Question: I am having a problem getting the innerHTML from an object. At the moment I have this code:
'''
console.log( $(myString).find("#" + someID).prevObject );
'''
- - '<li>'
This outputs the following in the console:

I am just struggling to work out how to get the 'innerHTML' attribute from this log.
Cheers
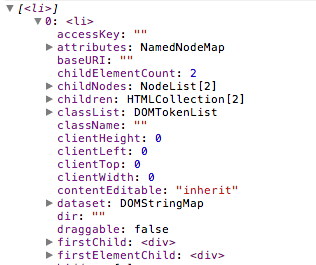
Answer: You can get the HTML of an element via the jQuery <URL> function. So assuming the element with the ID really exists:
'''
console.log( $(myString).find("#" + someID).html() );
'''
That will give you what you said you wanted: The HTML of the 'li' with that 'id'. Note that I removed the 'prevObject'. Two reasons for that:
1. You said you wanted the HTML of the li with that id. If you do, you don't want prevObject.
2. prevObject is an undocumented aspect of jQuery. It can change meaning, change name, or go away entirely from one dot release to the next. (But mostly point #1.)